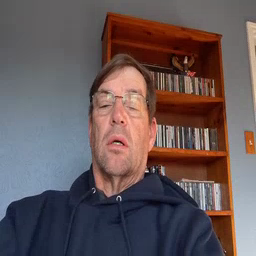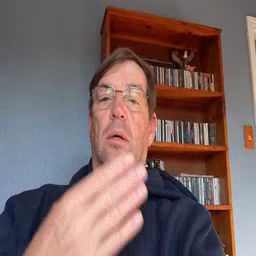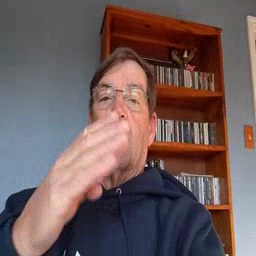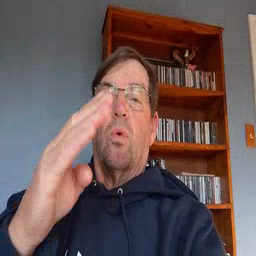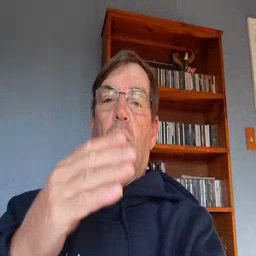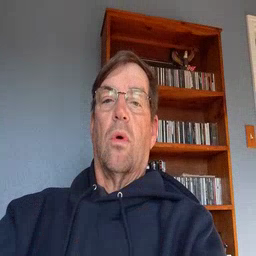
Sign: blue